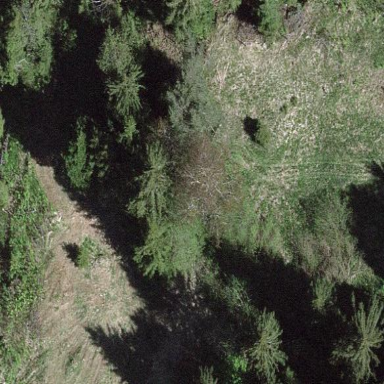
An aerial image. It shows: Serene woodland landscape.